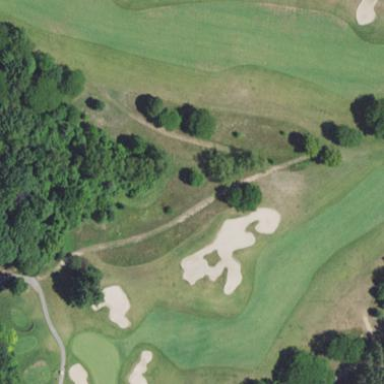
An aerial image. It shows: Golf fairway in the image.